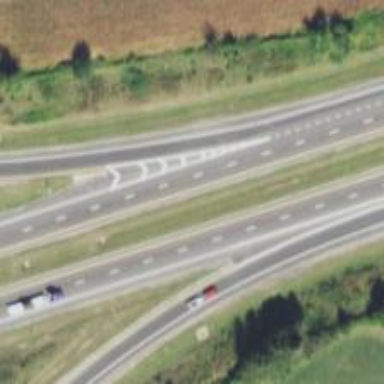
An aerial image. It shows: Motorway junction.